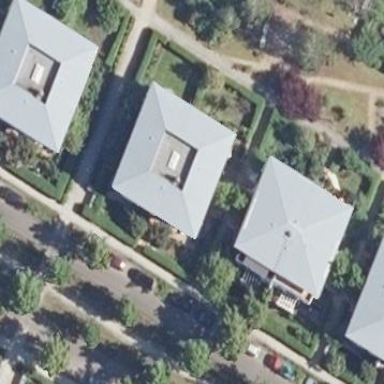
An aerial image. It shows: Unique apartment building with quadruple saltbox roof shape.